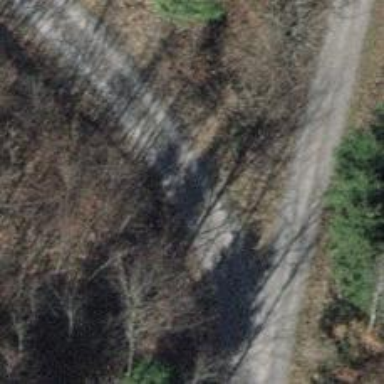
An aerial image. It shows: Track with fine gravel surface of grade2 quality.